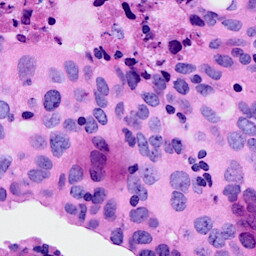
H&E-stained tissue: Breast